Question: How to transform MS Dynamics CRM ID "on UI" to the ID that API understands (GUID)? Or - How to fetch given CRM entity via API with CRM UI ID?
Example of the ID on UI:

Example of the ID that API understands (GUID):
So I think there is some conversion going on, albeit I have no clue which one? I also know that there are "sequential GUIDs" (to increase performance) but this does not helps much in this "transformation" problem.
There can be of course the other option, that CRM UI hides the real entity ID, but this would be still strange as I can not find the CRM UI ID in the API entity ...
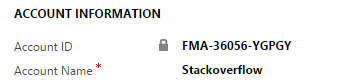
Answer: What Nick wrote is right. In addition, assuming that your custom 'Account ID' is unique, you can query CRM using a 'RetrieveMultiple' (also a 'QueryByAttribute') and check if there is only a record returned
'''
string accountValue = "FMA-36056-YGPGY";
ConditionExpression condition = new ConditionExpression("new_accountid", ConditionOperator.Equal, accountValue);
FilterExpression filter = new FilterExpression(LogicalOperator.And);
filter.Conditions.Add(condition);
QueryExpression query = new QueryExpression
{
EntityName = "account",
ColumnSet = new ColumnSet(true),
Criteria = filter
};
EntityCollection accounts = service.RetrieveMultiple(query);
if (accounts.Entities.Count == 0) { /* no records found */ }
if (accounts.Entities.Count == 1) { /* 1 record found */ }
if (accounts.Entities.Count > 1) { /* multiple records found */ }
'''